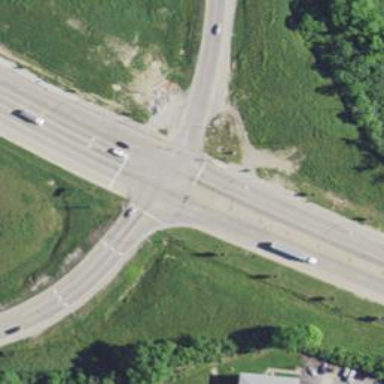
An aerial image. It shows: Crossing road.